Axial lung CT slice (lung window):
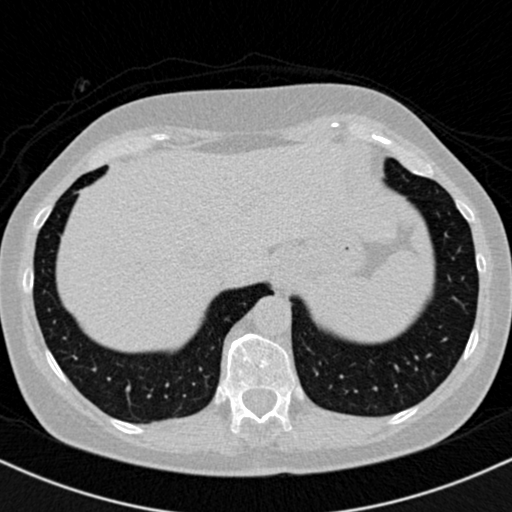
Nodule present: no